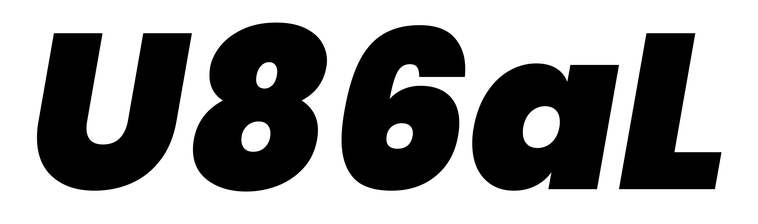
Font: Poppins-BlackItalic